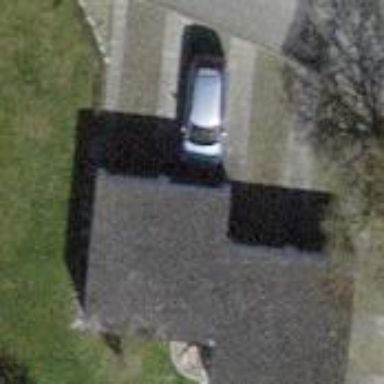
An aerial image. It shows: Garage.